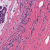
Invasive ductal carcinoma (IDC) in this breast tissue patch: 0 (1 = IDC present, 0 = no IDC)